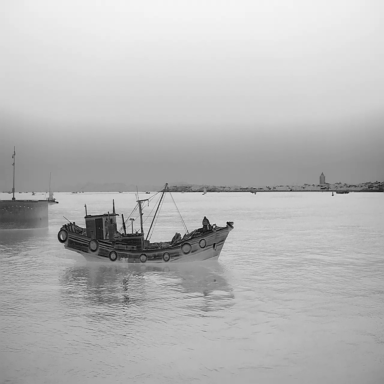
There are six objects shown in the infrared image, including a container_ship, four bulk_carriers, and a sailboat.